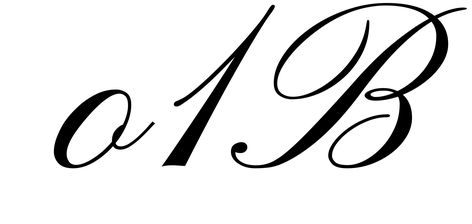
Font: PinyonScript-Regular